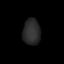
Tissue: lung
Cell type: Epithelial cells
Senescence score: 0.2128
Nuclear area (px): 445
Mean DAPI intensity: 42.892